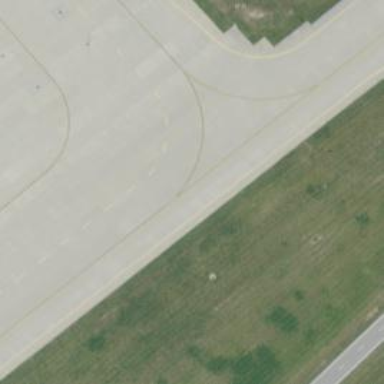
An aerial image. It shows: Image of taxiway at airport.